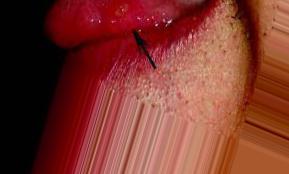
Condition: Mouth Ulcer